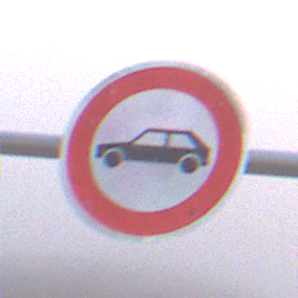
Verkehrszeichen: VerbotPersonenkraftwagen
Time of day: SunriseSunset
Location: Outdoor (Beach)
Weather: Overcast
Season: NotSpecified
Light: Natural